Question: Count the number of objects in the diagram.
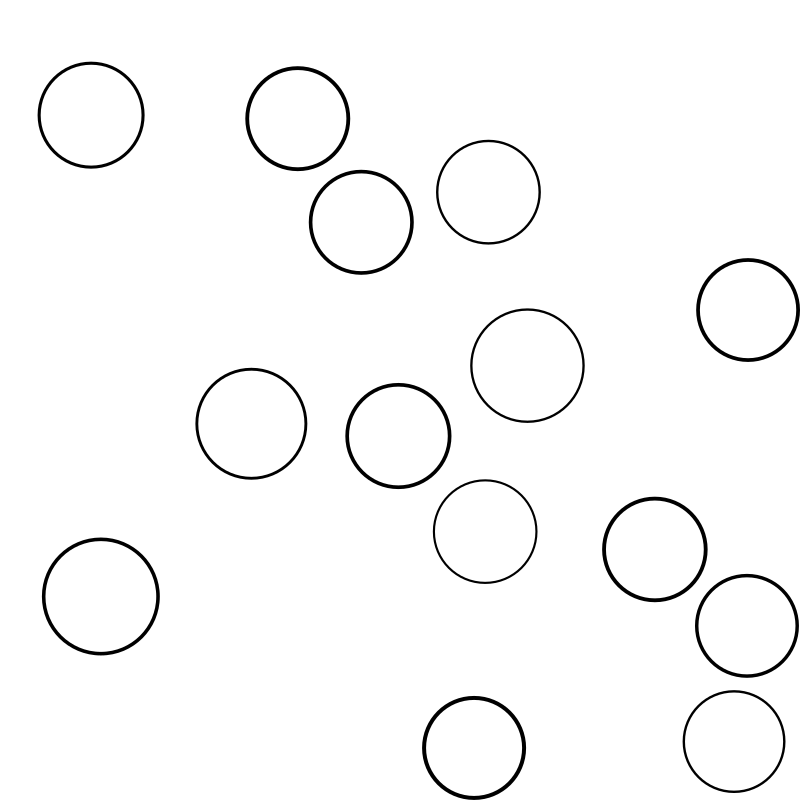
Answer: 14